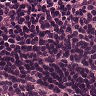
Metastatic tissue present: no